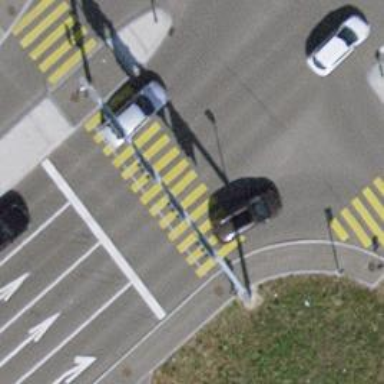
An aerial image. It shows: Footway with zebra crossing.